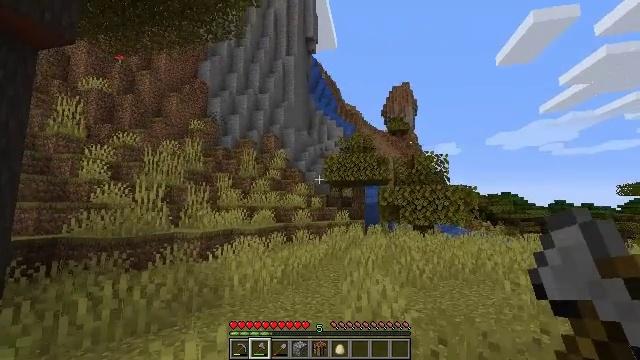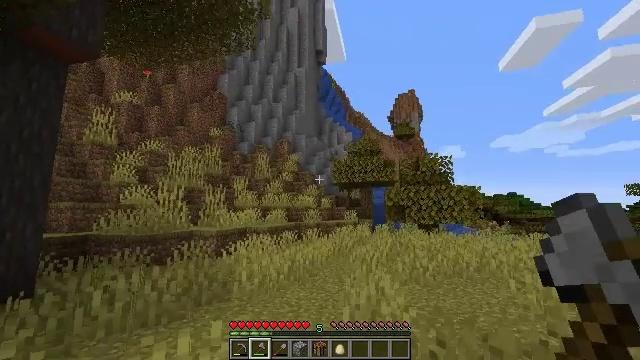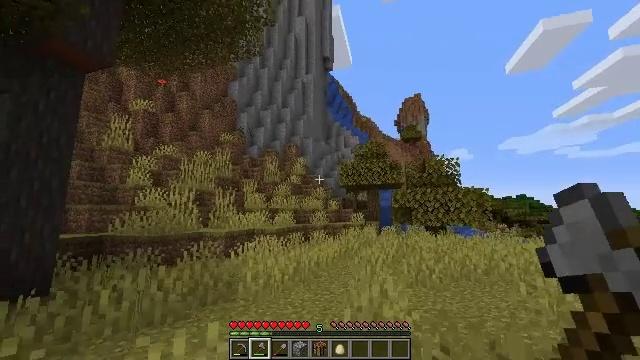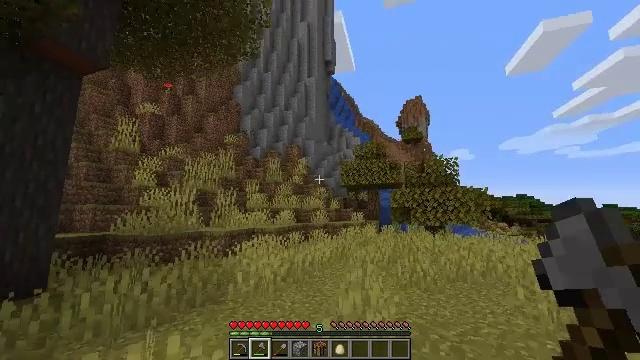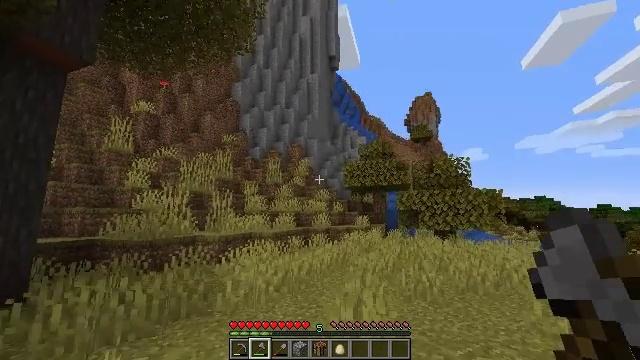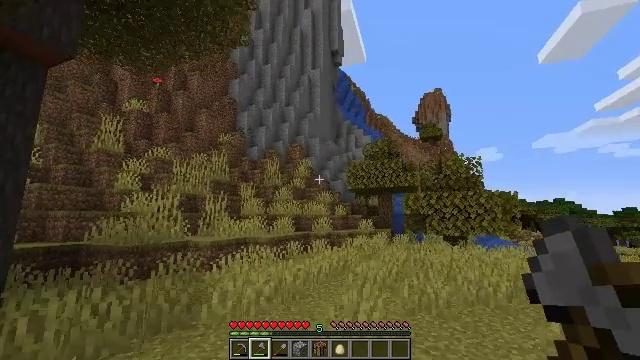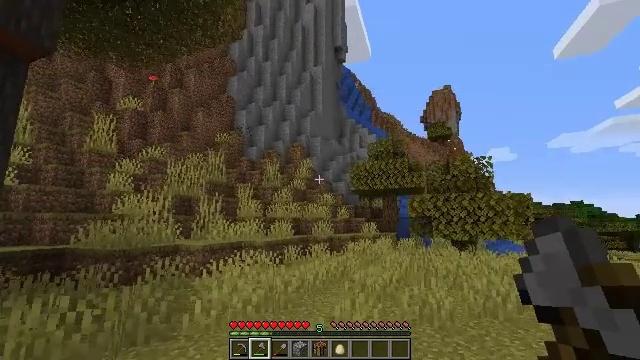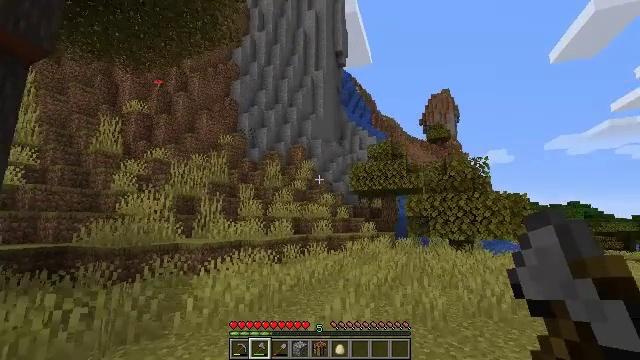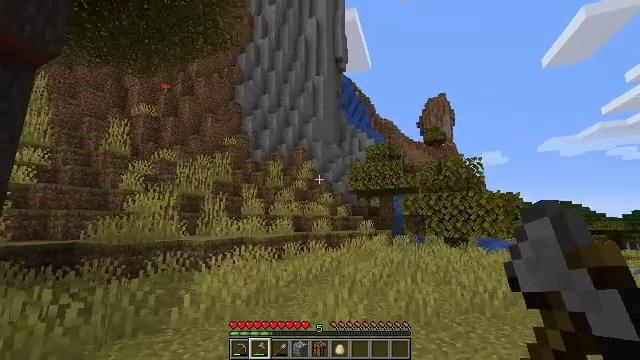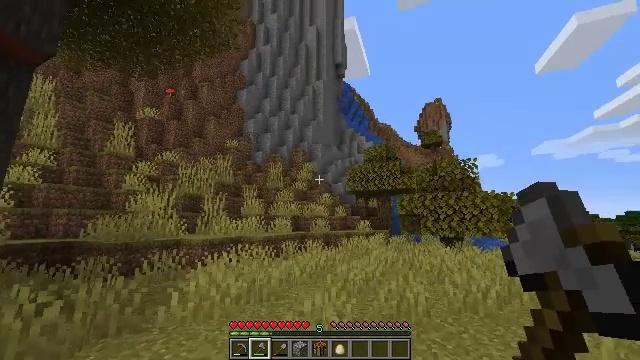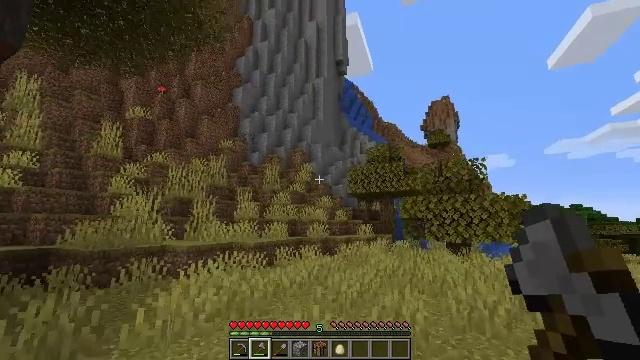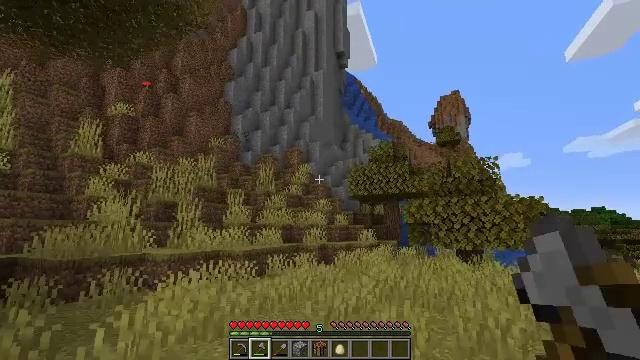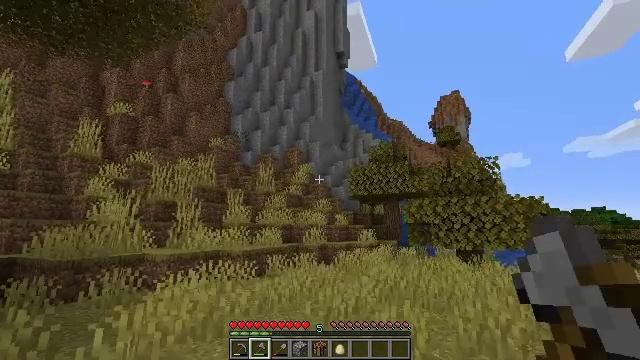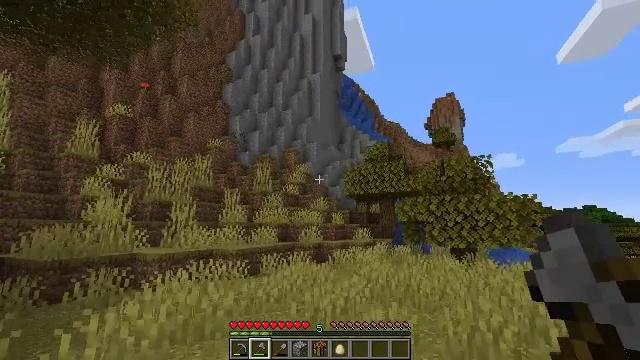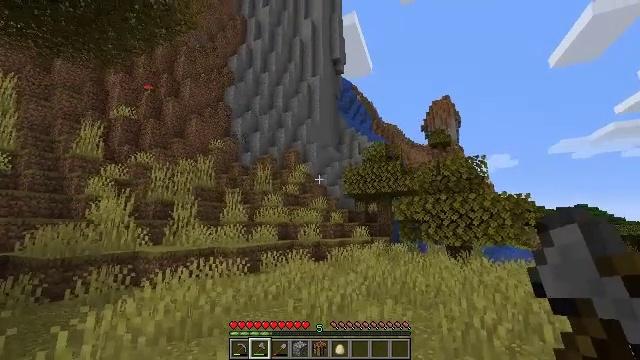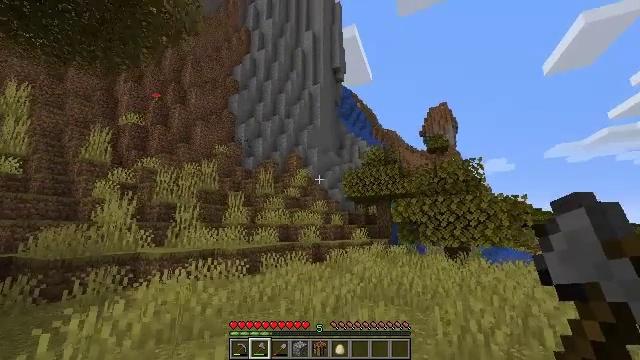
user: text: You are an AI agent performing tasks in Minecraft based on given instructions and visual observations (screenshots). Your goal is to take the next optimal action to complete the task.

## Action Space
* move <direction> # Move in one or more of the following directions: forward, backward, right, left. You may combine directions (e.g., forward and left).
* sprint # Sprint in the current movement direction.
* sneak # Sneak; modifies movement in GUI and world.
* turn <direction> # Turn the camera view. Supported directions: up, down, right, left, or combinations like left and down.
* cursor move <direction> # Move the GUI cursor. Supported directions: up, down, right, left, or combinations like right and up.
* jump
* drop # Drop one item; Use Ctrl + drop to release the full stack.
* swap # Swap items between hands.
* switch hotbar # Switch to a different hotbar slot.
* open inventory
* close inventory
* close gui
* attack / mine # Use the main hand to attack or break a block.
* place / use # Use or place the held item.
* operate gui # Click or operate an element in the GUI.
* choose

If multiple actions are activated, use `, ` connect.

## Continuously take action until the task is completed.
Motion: motion action
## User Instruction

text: Mine coarse dirt from the ground.
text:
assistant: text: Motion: move forward and move right, turn left
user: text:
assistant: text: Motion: move forward and move right, turn left
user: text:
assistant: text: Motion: move forward and move right, turn left
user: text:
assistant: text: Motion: move forward and move right, turn left
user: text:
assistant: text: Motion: move forward and move right
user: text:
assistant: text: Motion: move forward and move right, turn left
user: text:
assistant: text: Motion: move forward and move right
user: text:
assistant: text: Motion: move forward and move right
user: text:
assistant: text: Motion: move forward and move right
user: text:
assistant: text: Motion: move forward and move right
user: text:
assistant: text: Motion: move forward and move right
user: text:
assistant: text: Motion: move forward and move right
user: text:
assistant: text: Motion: move forward and move right
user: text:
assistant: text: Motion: move forward and move right
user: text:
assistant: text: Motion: move forward and move right
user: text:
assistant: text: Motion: move forward and move right, turn left and up
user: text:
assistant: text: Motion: move forward and move right
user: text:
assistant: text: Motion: move forward and move right
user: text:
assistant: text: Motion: move forward and move right
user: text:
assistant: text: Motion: move forward and move right
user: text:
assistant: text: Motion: move forward and move right
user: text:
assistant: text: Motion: move forward and move right, turn right
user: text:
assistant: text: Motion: move forward and move right, turn right
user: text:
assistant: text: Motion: move forward and move right, turn right
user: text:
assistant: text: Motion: move forward and move right, turn right
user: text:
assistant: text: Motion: move forward and move right, turn right and down
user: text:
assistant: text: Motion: move forward and move right, turn right and down
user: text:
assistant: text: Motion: move forward and move right
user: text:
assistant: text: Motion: move forward and move right
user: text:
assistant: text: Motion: move forward and move right, turn left